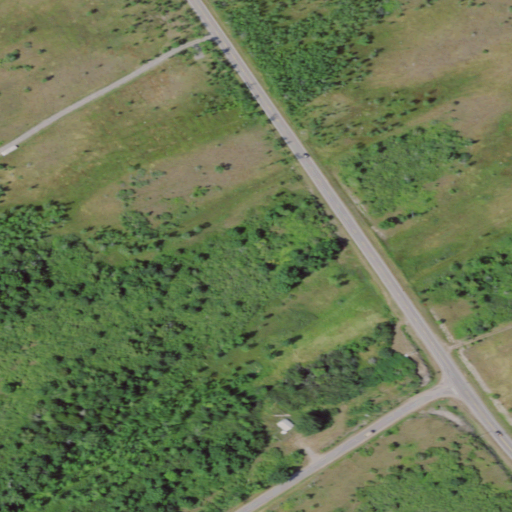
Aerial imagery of mountain in New York named Indian Hill containing pasture, low intensity development, medium intensity development, herbaceous wetlands, open development, woody wetlands, and shrub